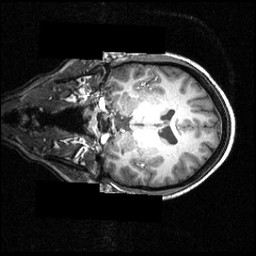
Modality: T1w
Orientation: coronal
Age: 22
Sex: female
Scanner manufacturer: siemens
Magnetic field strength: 3.951 T
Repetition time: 1.5 s
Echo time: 0.00335 s